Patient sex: M
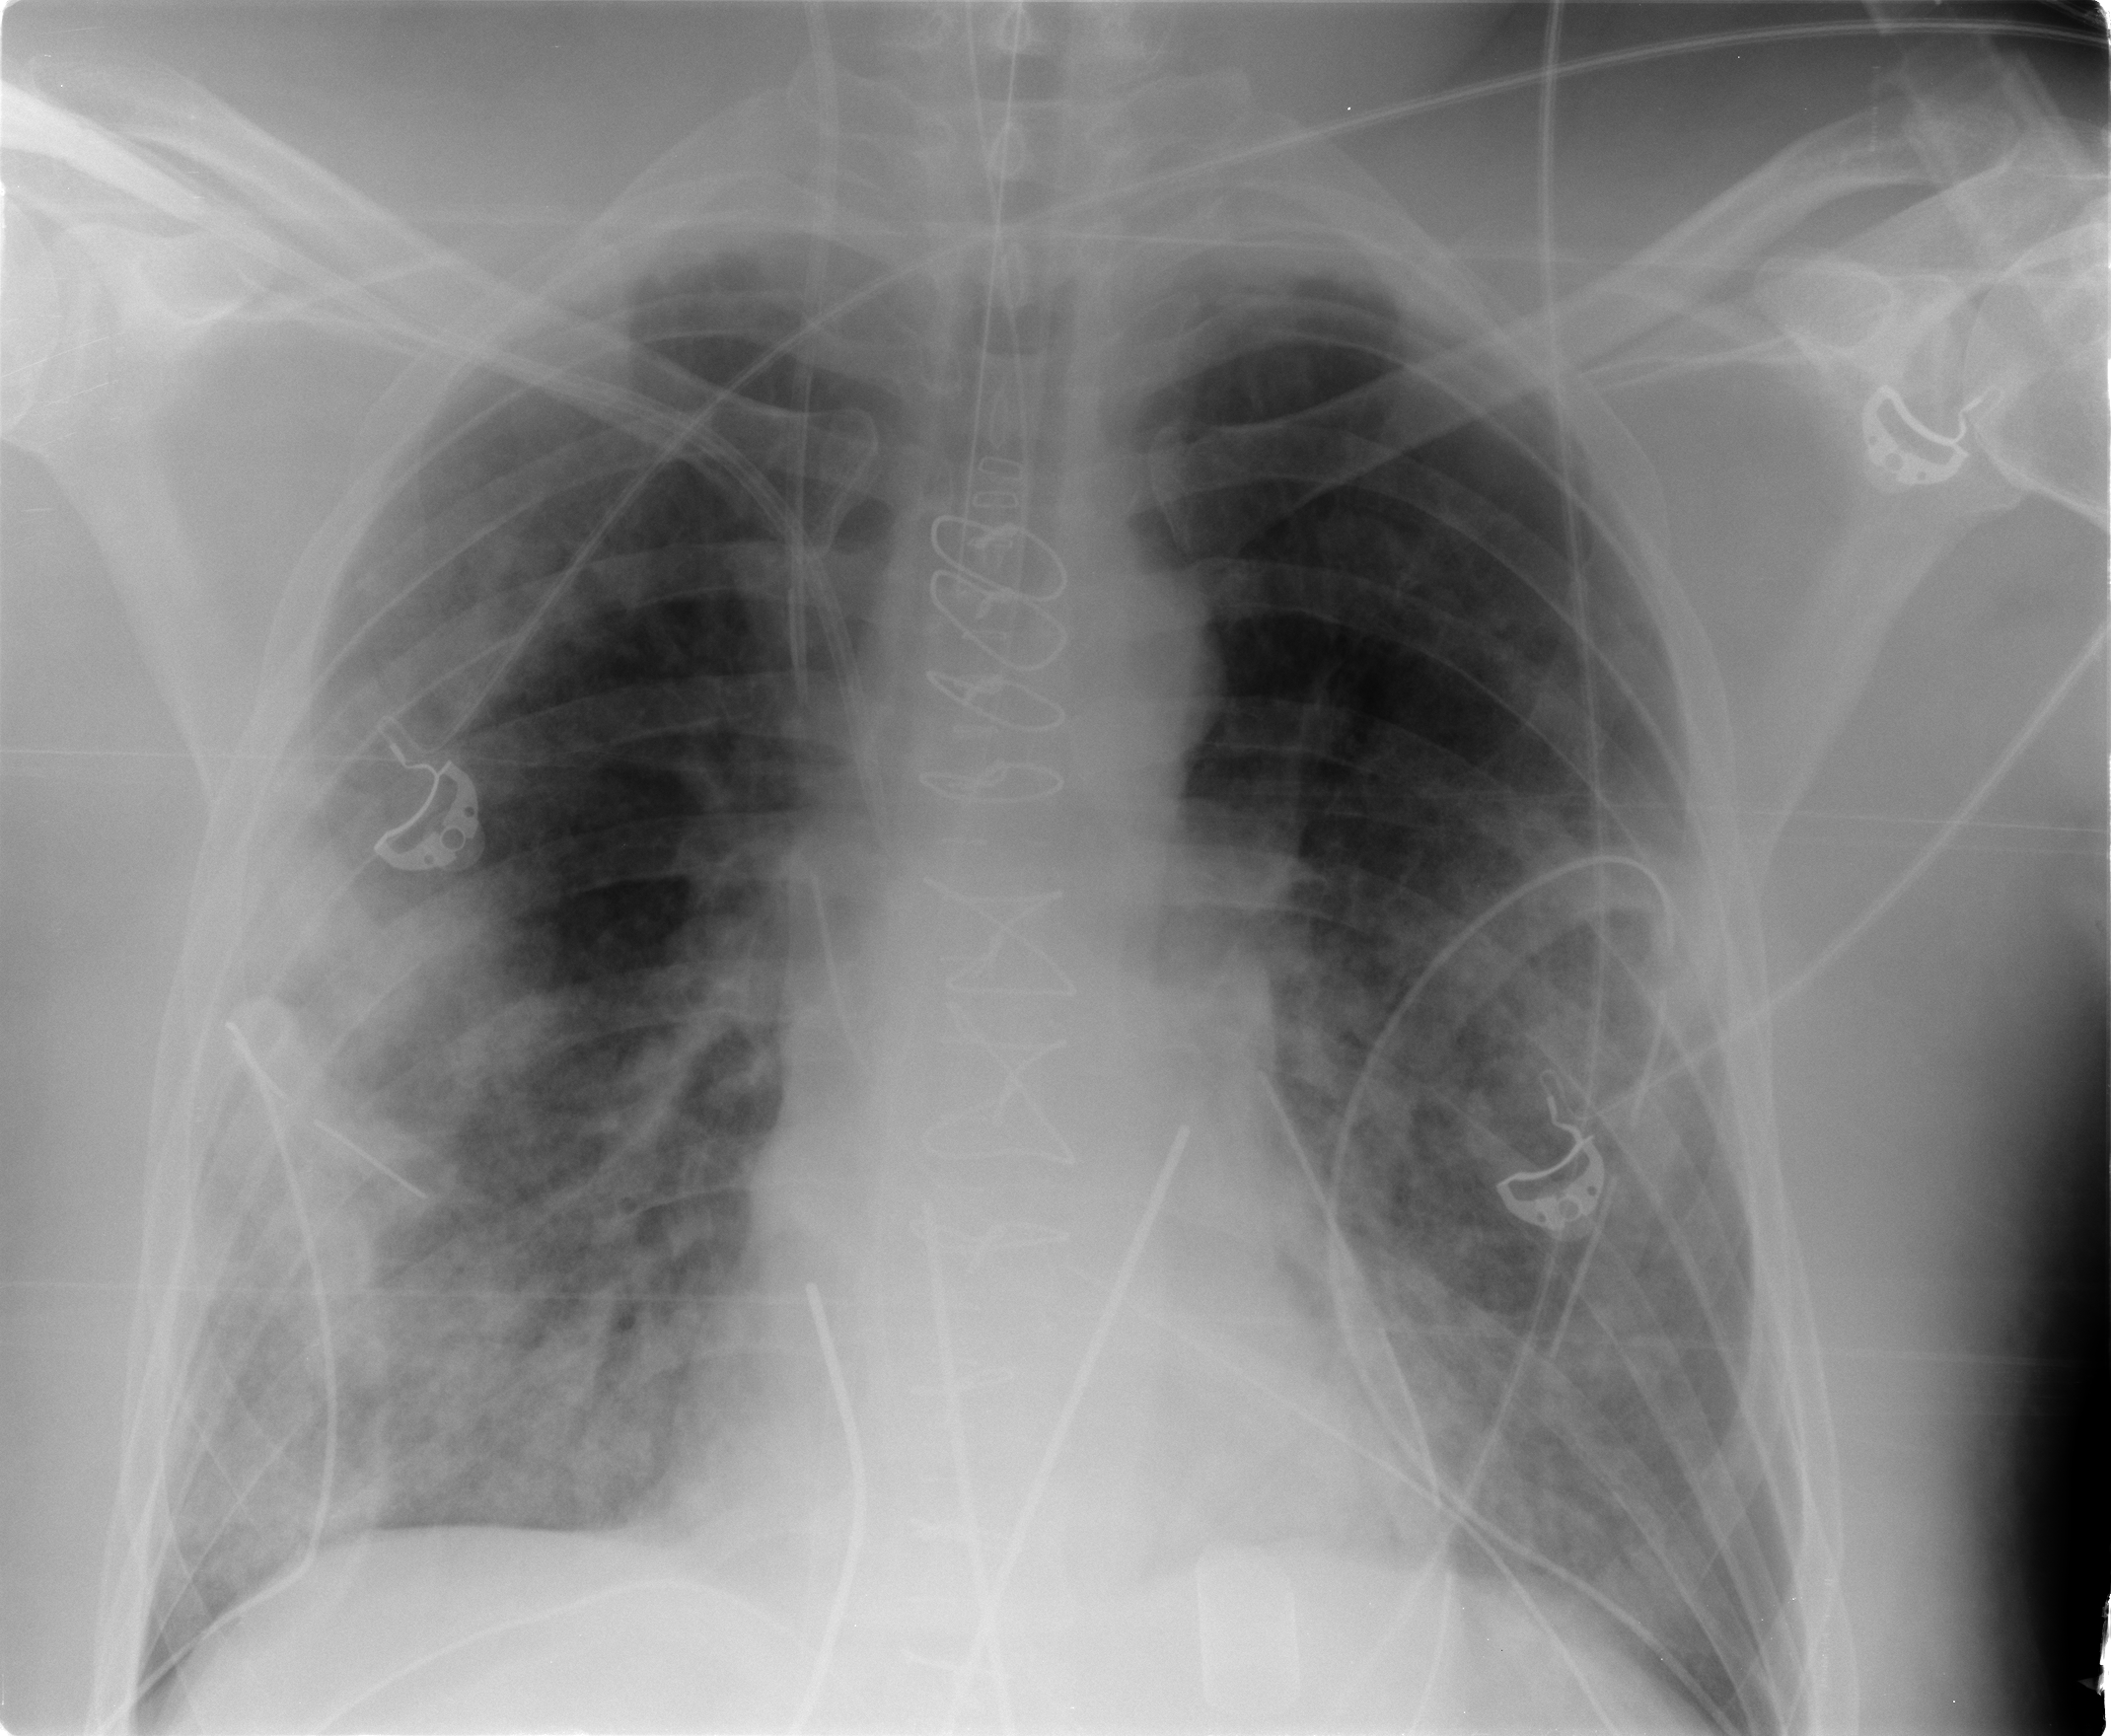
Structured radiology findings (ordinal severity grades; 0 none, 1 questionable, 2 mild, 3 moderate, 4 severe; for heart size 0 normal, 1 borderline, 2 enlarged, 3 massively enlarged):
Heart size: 0
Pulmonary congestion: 3
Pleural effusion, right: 1
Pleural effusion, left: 1
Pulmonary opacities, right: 3
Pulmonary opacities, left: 2
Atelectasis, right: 3
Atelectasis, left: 3